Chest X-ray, AP view. Patient: 16 years old, sex M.
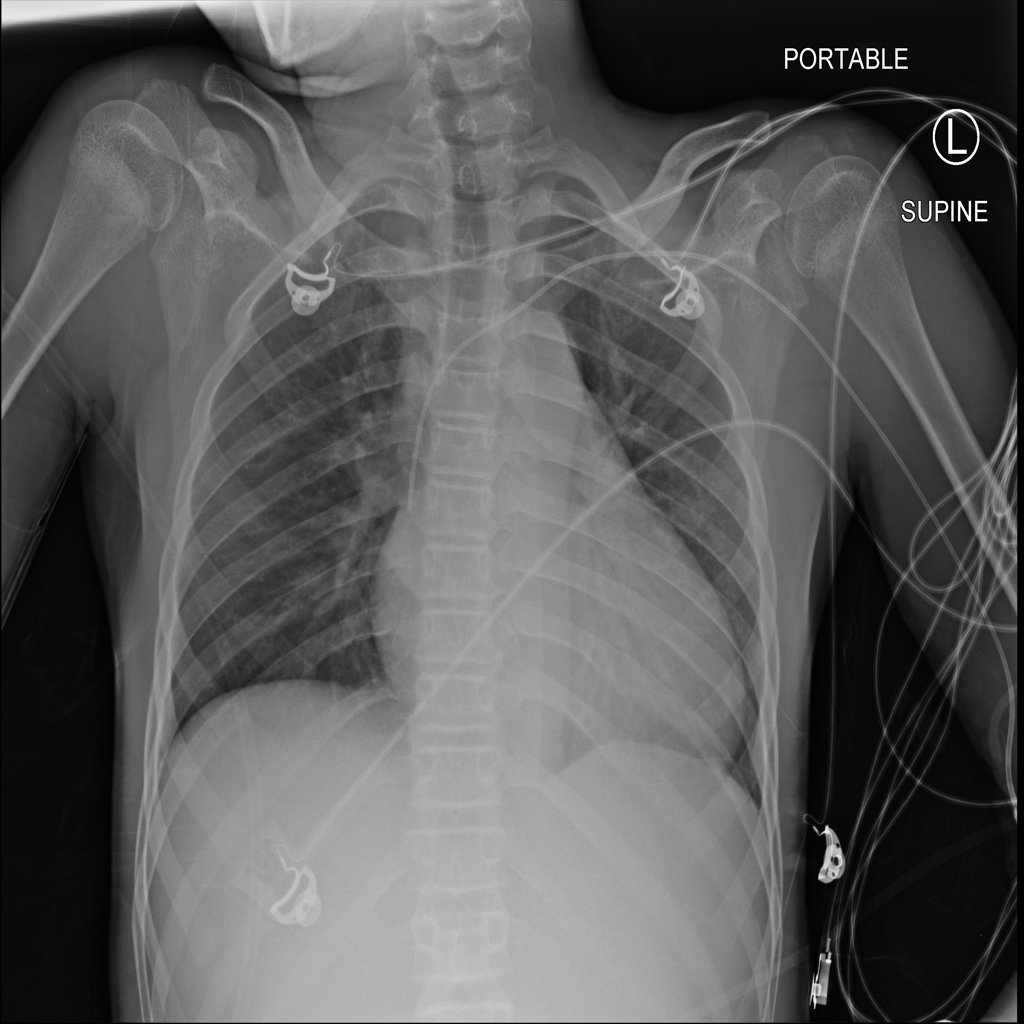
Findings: Cardiomegaly, Effusion